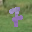
Label: 7